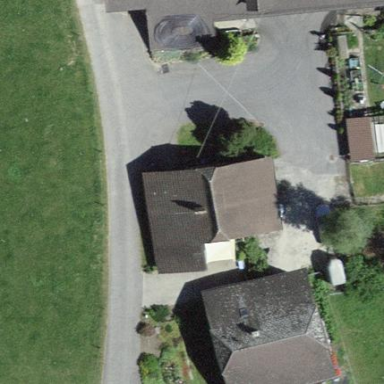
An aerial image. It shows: Barn.